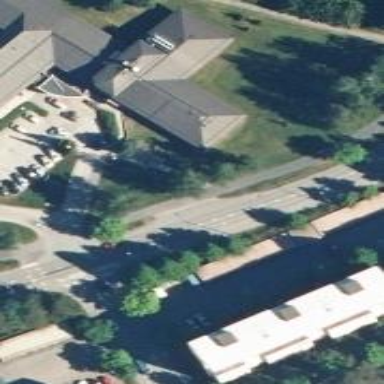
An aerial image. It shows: Group of garages.